Question: I've recently had to draw some architectural diagrams that feature the use of an <URL>. The ESB is critical, so everyone wants it to show up on the diagram. But since it's the center of what everything is connected to, it really of gets in the way.
I settled on trying to use <URL>. I color-coded the request points blue and service points green, to help then stand out. The text names on the ports give you a sense of what talks to what, and it's incredibly obvious that everything goes through the ESB.
Can anyone comment on my approach? Any suggestions on something better?

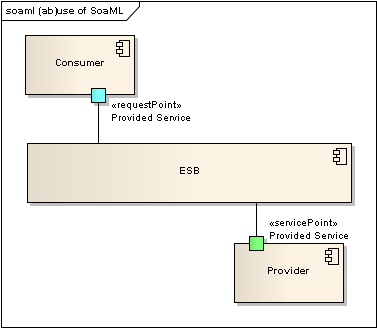
Answer: I think it's good. I'm using <URL> and the only thing I added was making the request and service points into inbound and outbound routers and the ESB as the service.